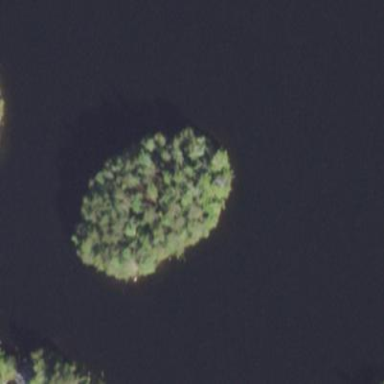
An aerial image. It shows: Islet.